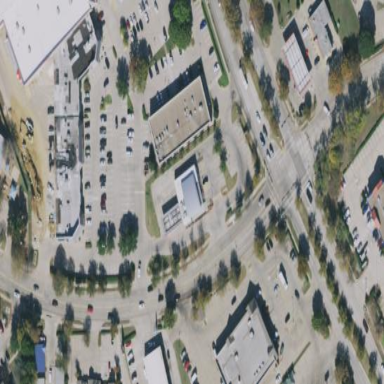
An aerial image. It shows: Retail plot.